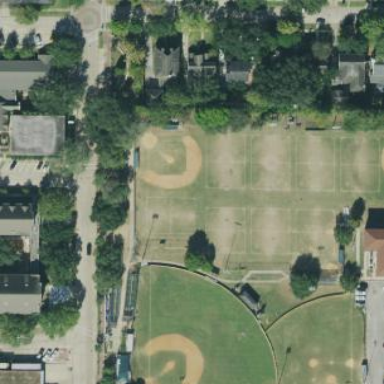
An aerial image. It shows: Baseball pitch for leisure land.